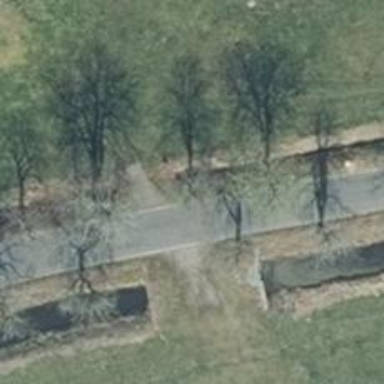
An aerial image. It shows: Avenue of deciduous broadleaved trees.